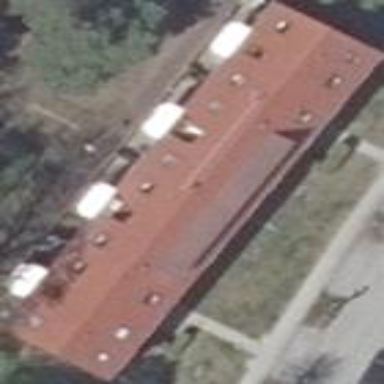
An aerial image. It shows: Residential building with gabled roof.